Aerial crown-view tile of a tropical tree (Barro Colorado Island, Panama), acquired 20250317:
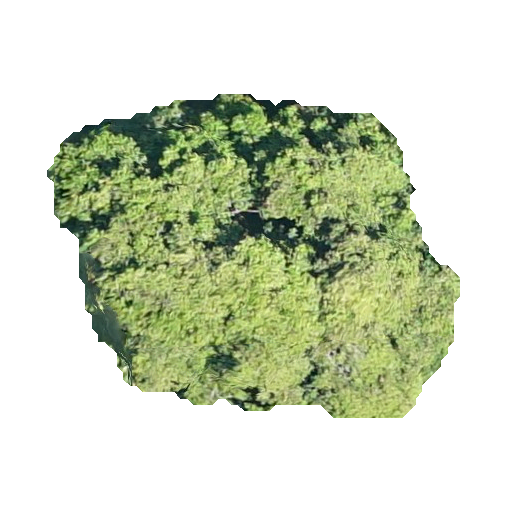
Species: Prioria copaifera
GBIF accepted scientific name: Prioria copaifera
Crown area: 150.01 m²